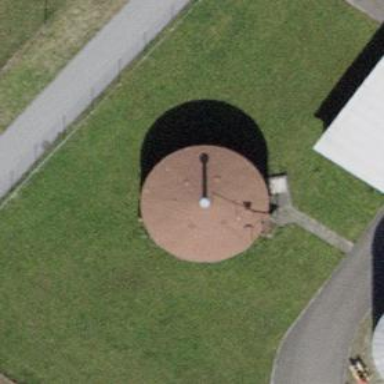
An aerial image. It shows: Silo building.